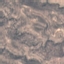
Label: HerbaceousVegetation